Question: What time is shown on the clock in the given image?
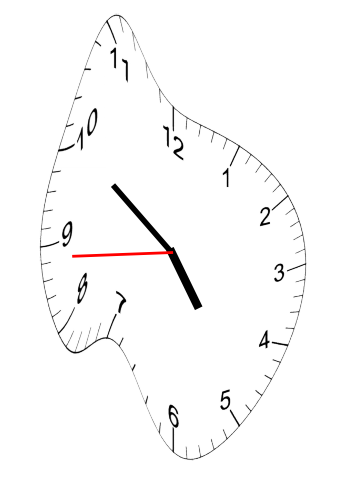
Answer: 04:50:44